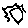
Label: sun